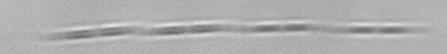
Label: Pseudo-nitzschia